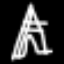
Label: The Eiffel Tower